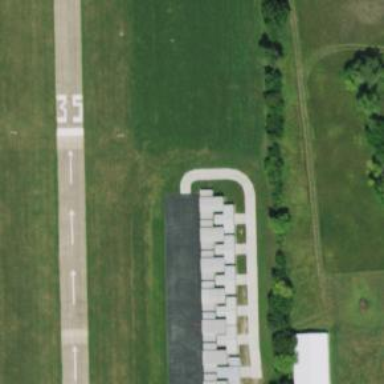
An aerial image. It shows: View of taxiway at the airport.